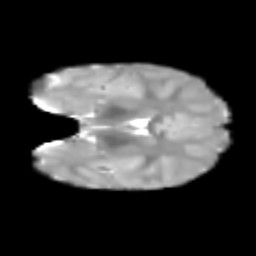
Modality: T2w
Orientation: coronal
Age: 7
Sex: male
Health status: healthy